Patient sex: M
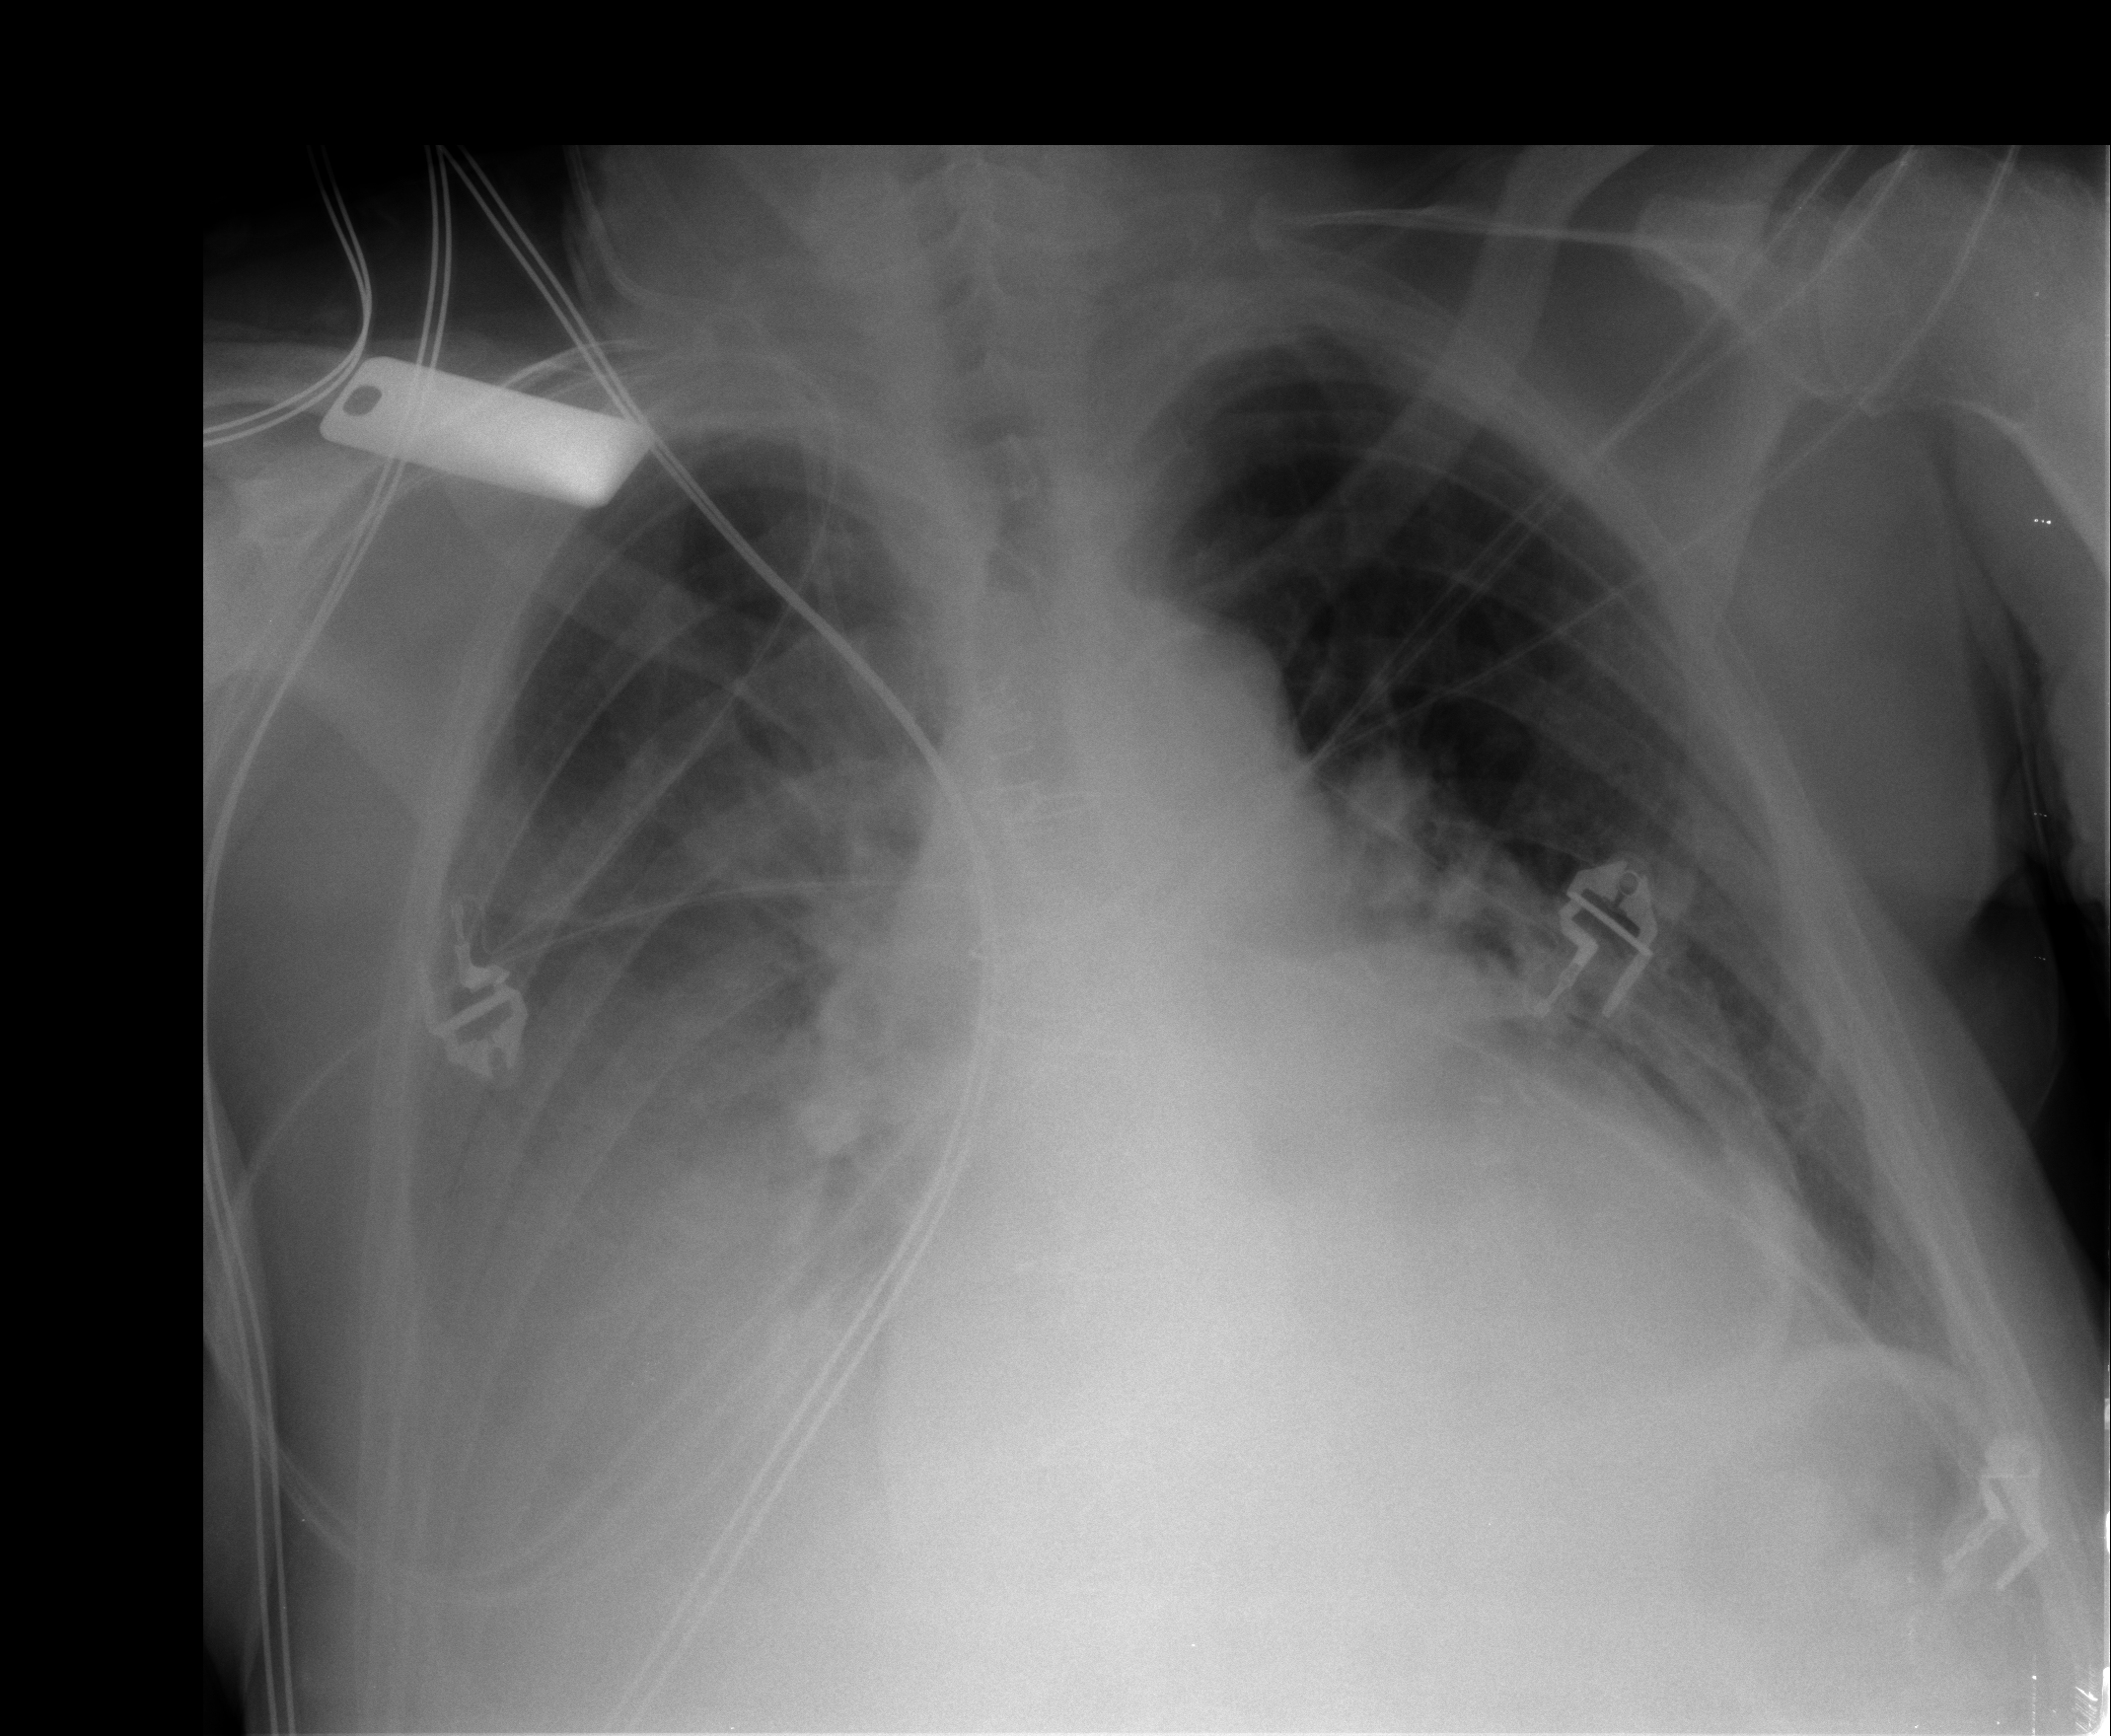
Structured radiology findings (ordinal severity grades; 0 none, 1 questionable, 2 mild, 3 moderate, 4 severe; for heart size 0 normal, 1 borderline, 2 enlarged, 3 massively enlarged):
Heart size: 2
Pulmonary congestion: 2
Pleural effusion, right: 3
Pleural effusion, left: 0
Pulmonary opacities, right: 2
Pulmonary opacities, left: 2
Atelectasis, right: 2
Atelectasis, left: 2